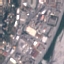
Label: Industrial